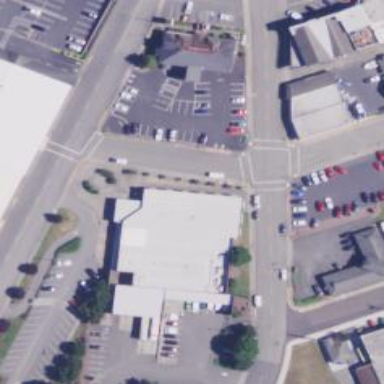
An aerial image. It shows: Post office.